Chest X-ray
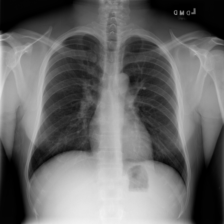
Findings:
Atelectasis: negative
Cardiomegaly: negative
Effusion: negative
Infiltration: negative
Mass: negative
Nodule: negative
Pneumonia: negative
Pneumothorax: negative
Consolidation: negative
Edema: negative
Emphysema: negative
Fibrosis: negative
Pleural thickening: negative
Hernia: negative